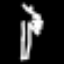
Label: palm tree